Aerial crown-view tile of a tropical tree (Barro Colorado Island, Panama), acquired 20241014:
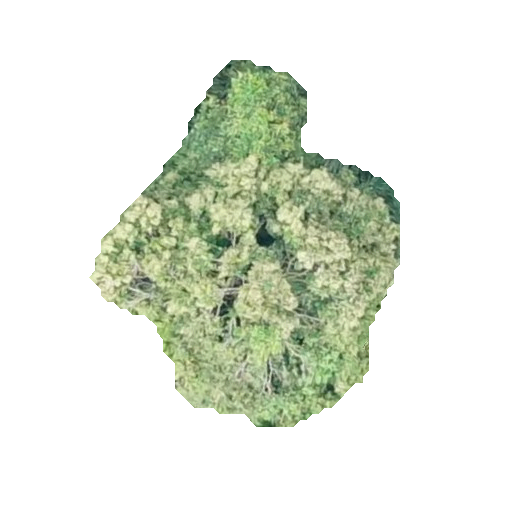
Species: Prioria copaifera
GBIF accepted scientific name: Prioria copaifera
Crown area: 108.546 m²